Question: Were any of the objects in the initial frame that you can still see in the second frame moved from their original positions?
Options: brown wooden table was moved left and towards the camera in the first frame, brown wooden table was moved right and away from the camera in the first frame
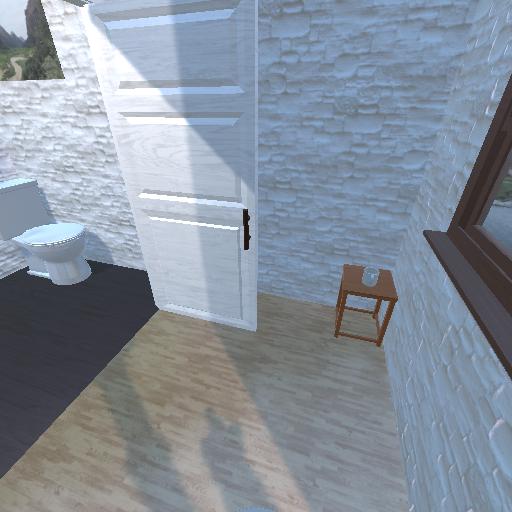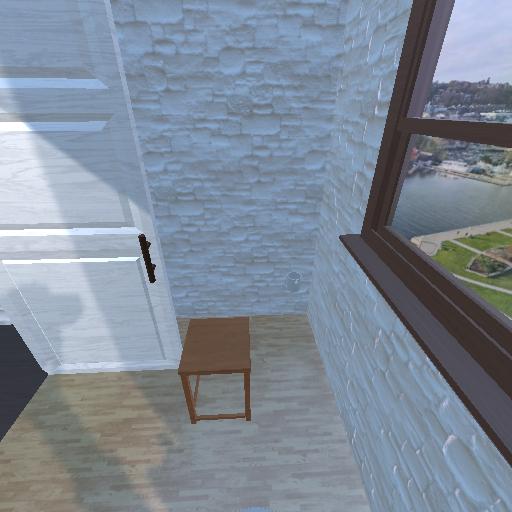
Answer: brown wooden table was moved left and towards the camera in the first frame